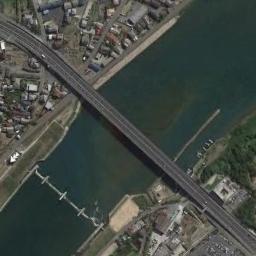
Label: bridge